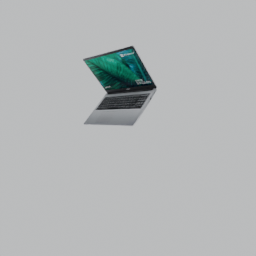
Label: electronics